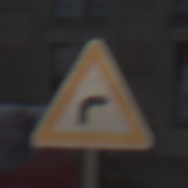
Verkehrszeichen: KurveRechts
Umgebung: Outdoor, Urban
Tageszeit: MorningAfternoon
Wetter: PartlyCloudy
Licht: Natural
Jahreszeit: NotSpecified
Kontrast: LowContrast